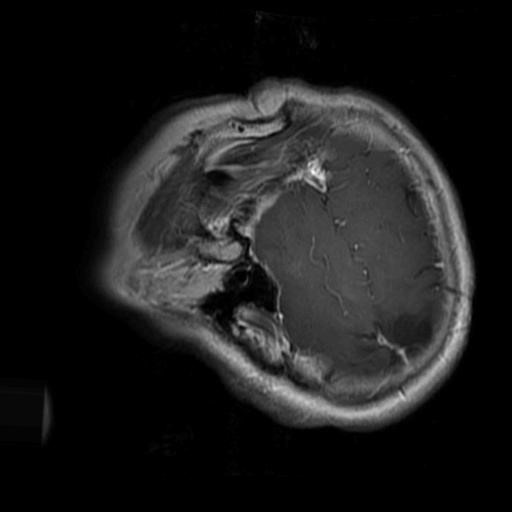
Label: brain_glioma